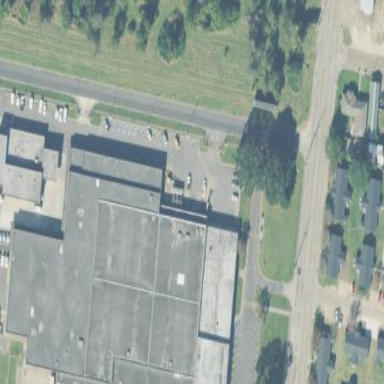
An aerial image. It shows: Building that serves as post depot.